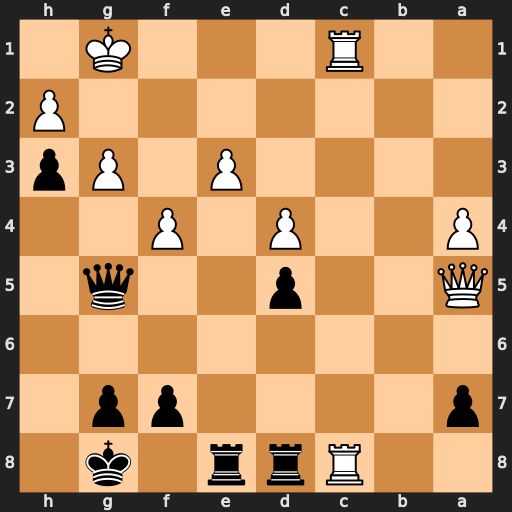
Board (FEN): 2Rrr1k1/p4pp1/8/Q2p2q1/P2P1P2/4P1Pp/7P/2R3K1
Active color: b
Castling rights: -
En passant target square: -
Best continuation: Qe7 R8c3 Qe4